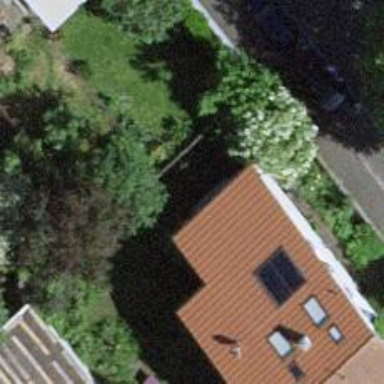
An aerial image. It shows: Semidetached house.